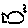
Label: fish